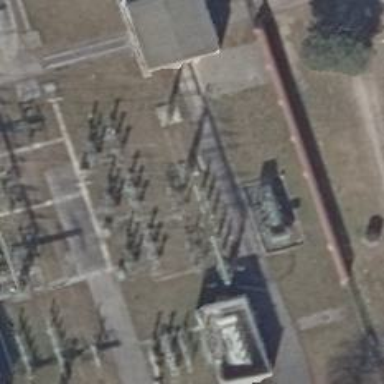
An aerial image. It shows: Three power lines with cables.